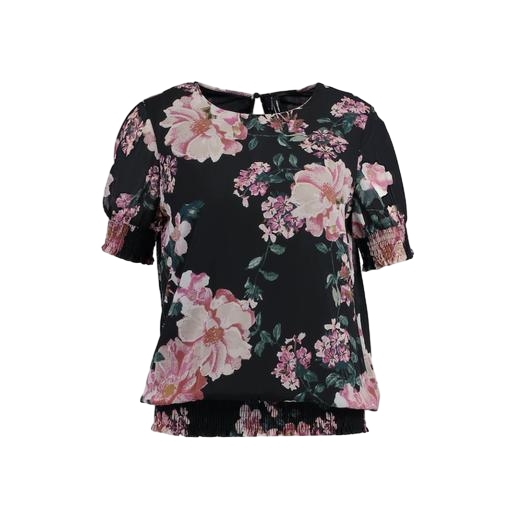
multicolor floral-print t-shirt only macy, black printed short-sleeve top only macy, black plus size printed t-shirt only macy, white background